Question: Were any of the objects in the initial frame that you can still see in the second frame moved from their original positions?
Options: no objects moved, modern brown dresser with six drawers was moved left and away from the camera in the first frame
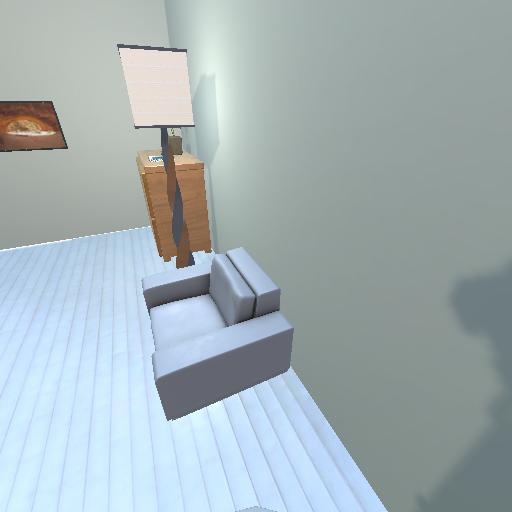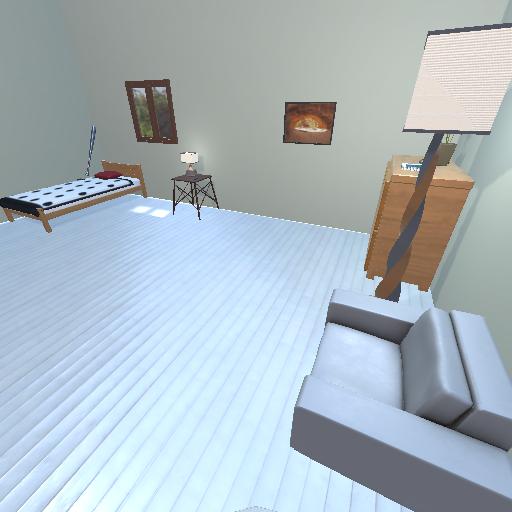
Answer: no objects moved